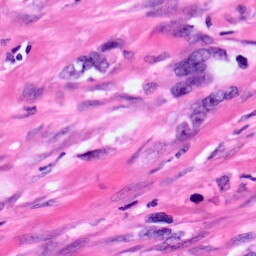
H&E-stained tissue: Pancreatic